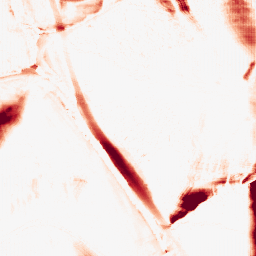
Category: morphological
Decomposition family: morphological_ellipse
Decomposition parameters: operation: opening
width: 10
height: 50
Upsampling method: fft_zeropad
Upsampling parameters: scale: 2
Upsampling scale: 2